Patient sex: F
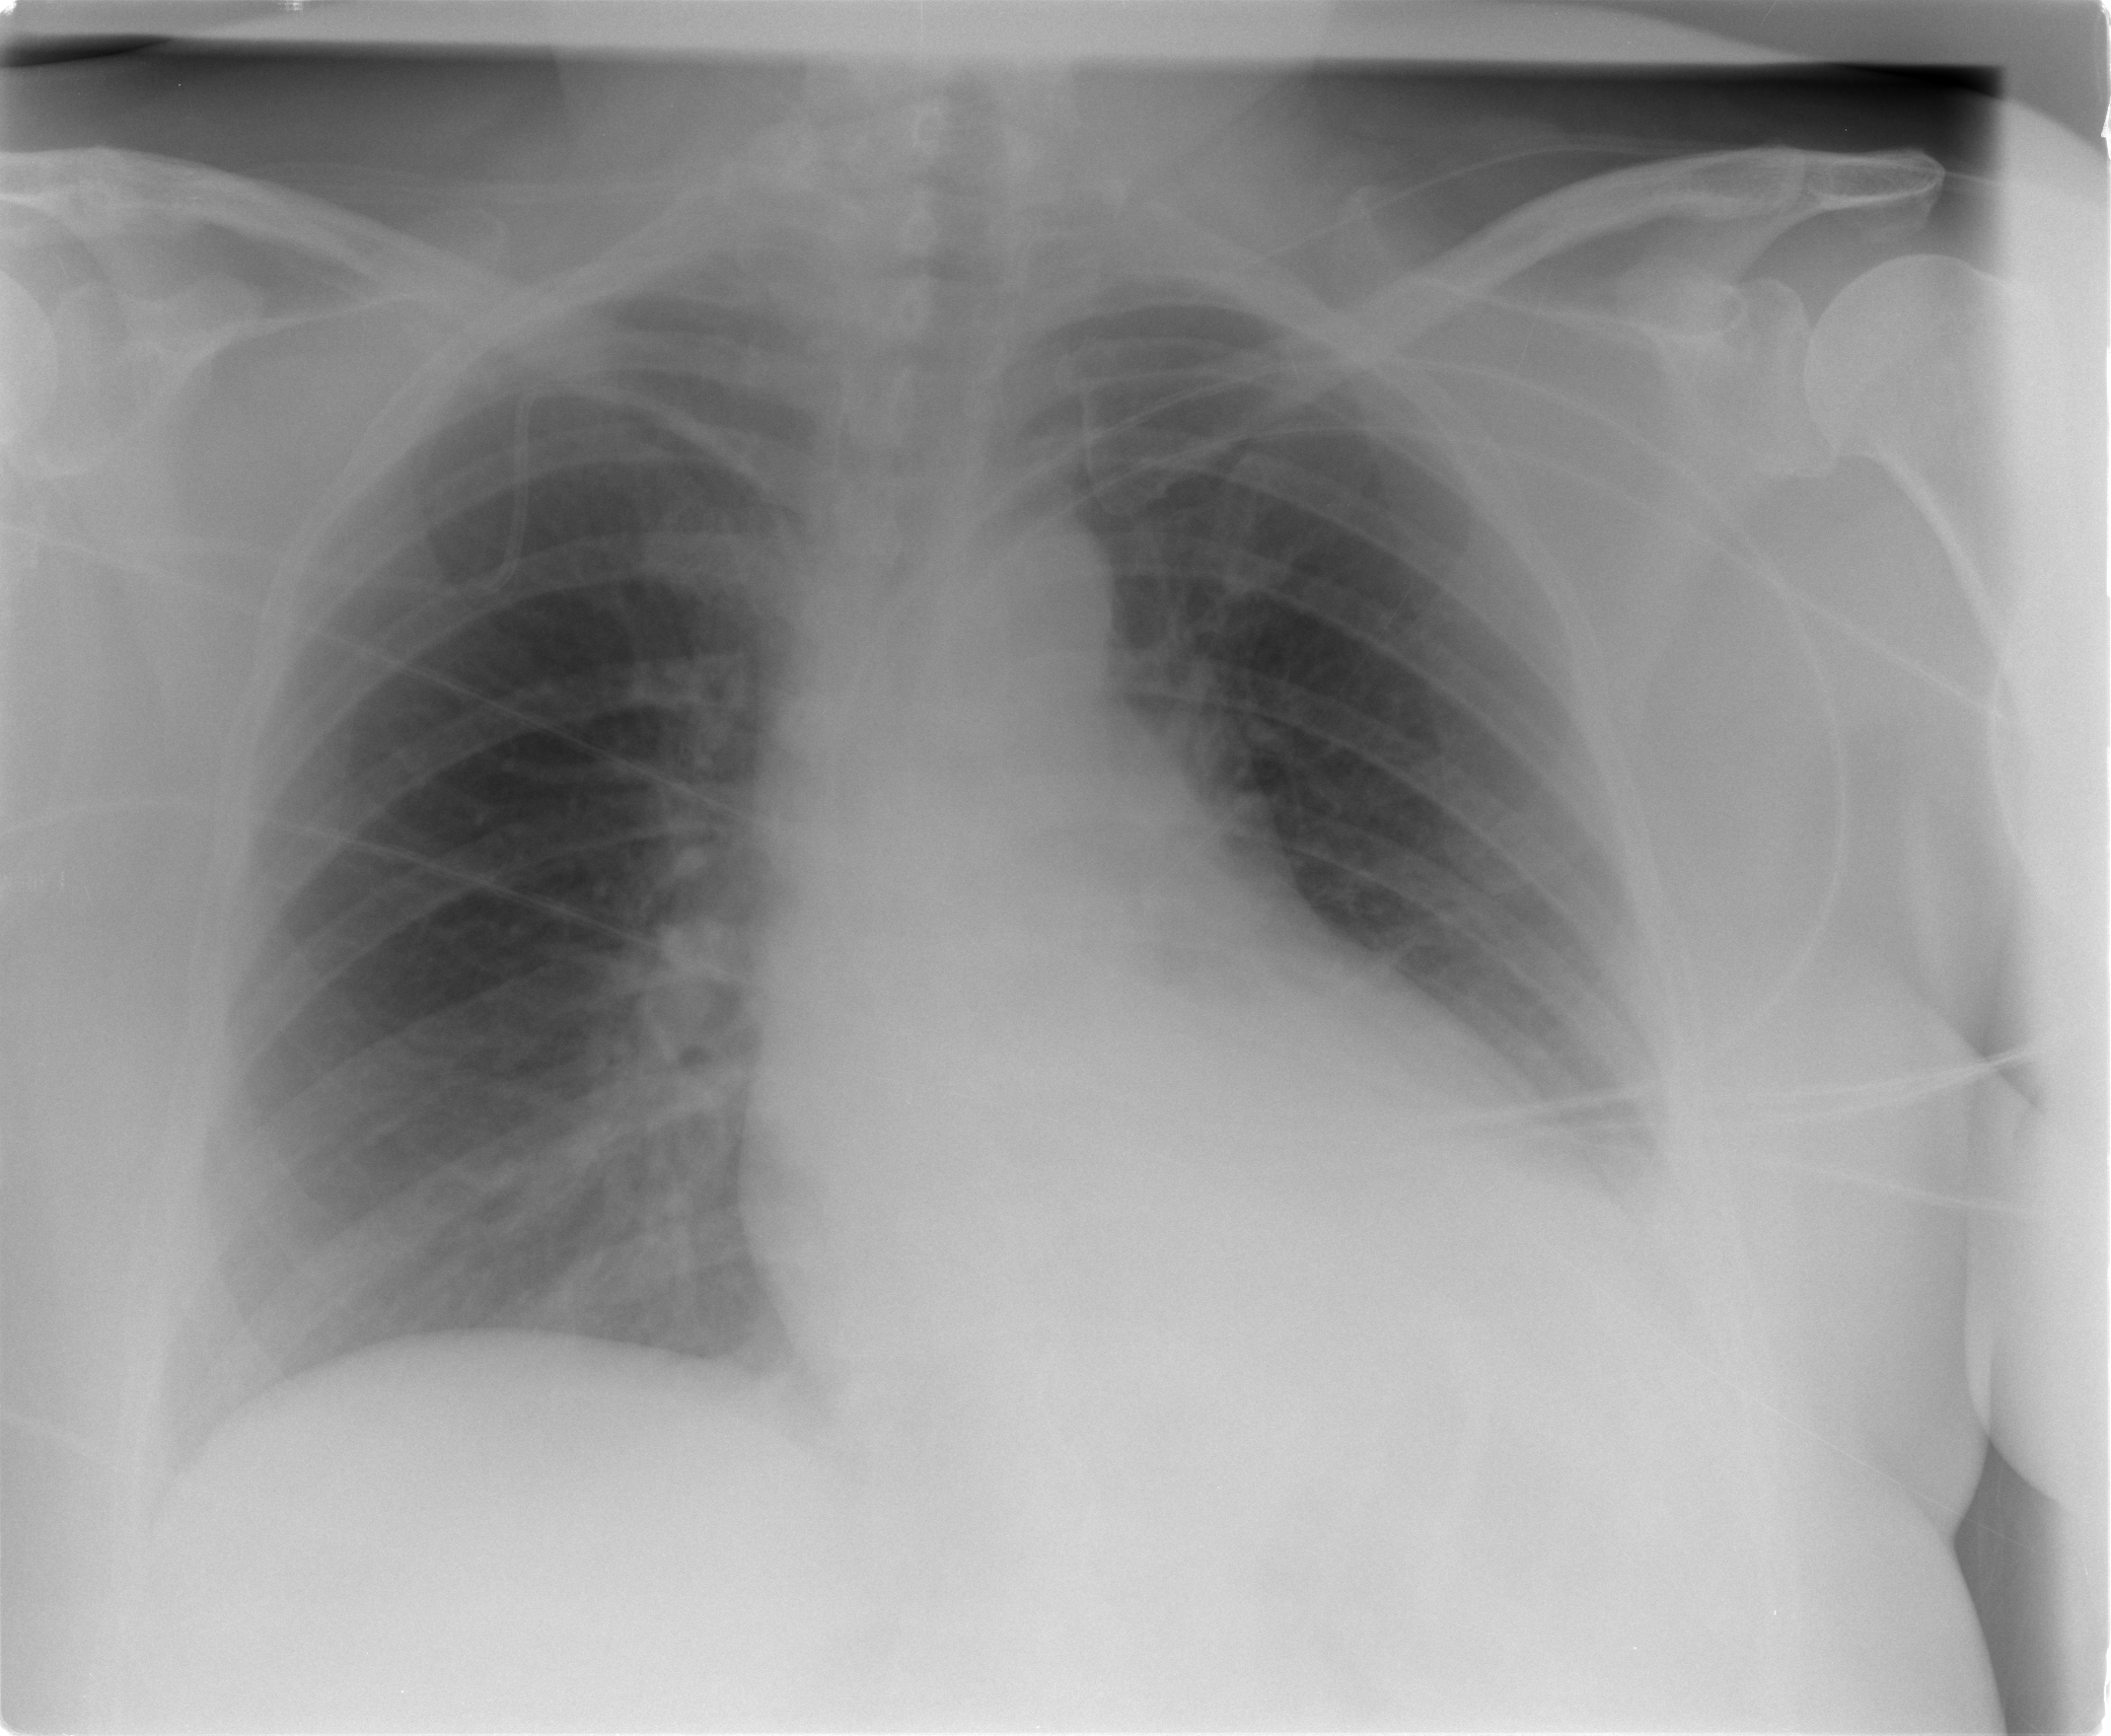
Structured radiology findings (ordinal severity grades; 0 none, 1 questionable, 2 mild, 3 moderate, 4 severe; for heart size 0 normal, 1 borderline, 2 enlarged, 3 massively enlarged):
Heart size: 0
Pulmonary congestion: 0
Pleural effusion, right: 0
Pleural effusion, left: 2
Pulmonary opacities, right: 0
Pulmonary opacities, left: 0
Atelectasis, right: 0
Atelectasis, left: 2